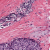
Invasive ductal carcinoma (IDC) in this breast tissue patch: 0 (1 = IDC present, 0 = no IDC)